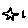
Label: star